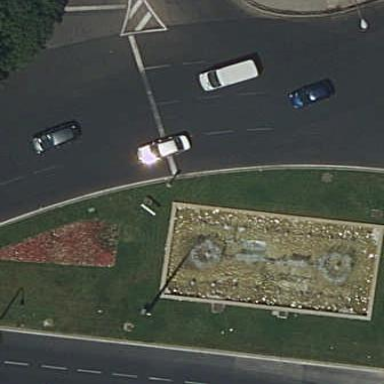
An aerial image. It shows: Flowerbed.